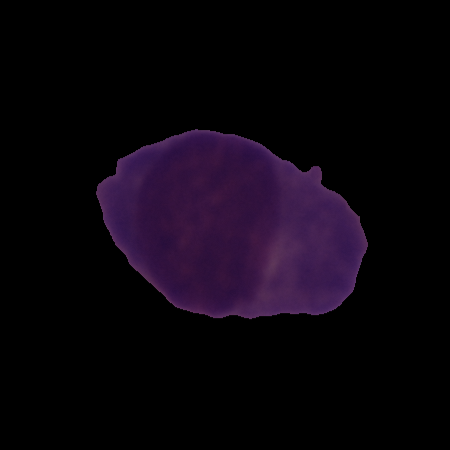
Label: healthy